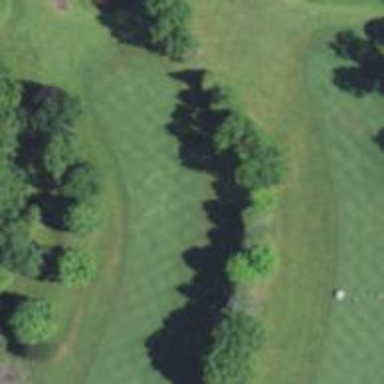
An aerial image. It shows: View of golf hole.